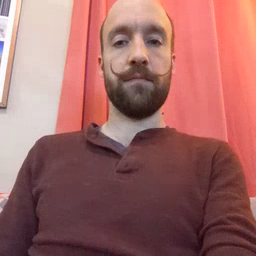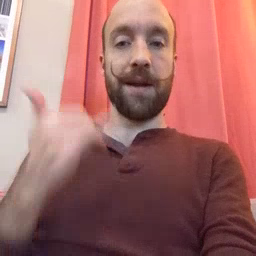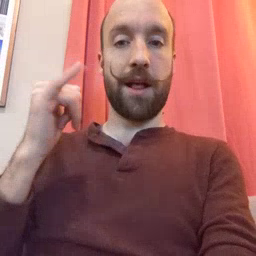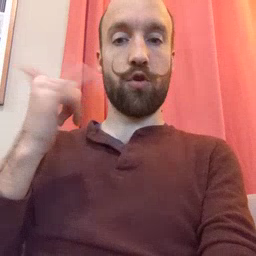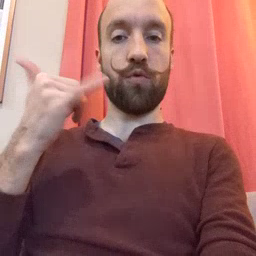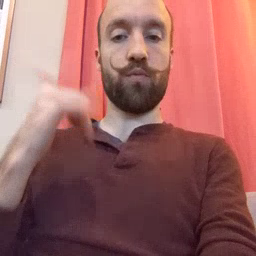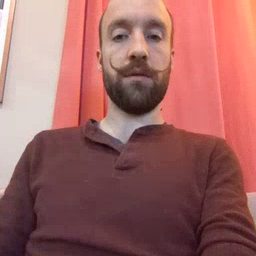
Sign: yellow